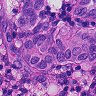
Metastatic tissue present: yes